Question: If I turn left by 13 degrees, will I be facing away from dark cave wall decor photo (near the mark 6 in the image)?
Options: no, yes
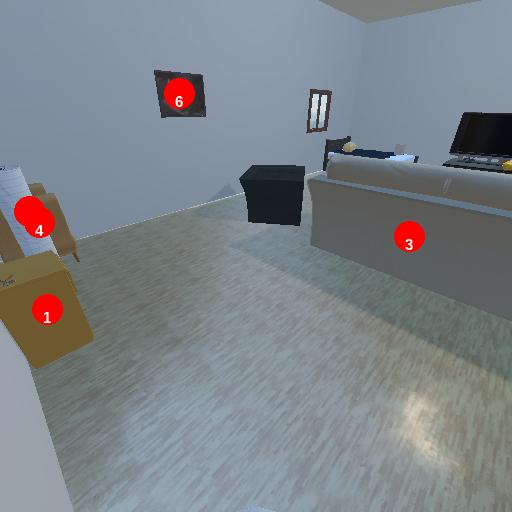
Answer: no